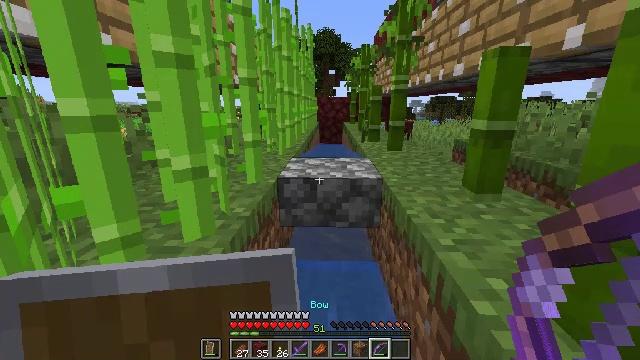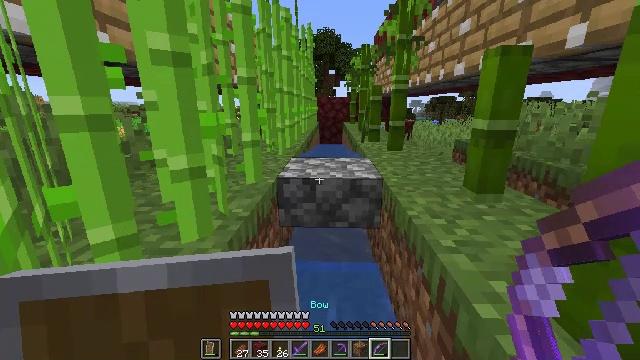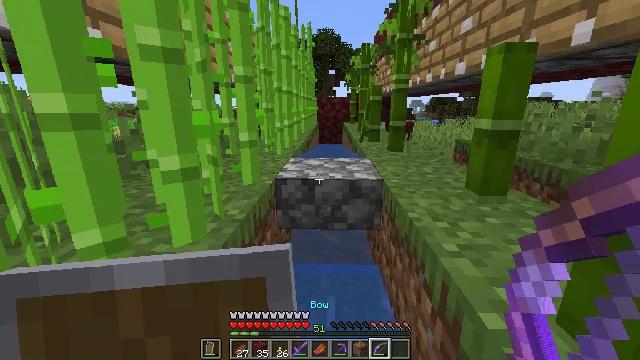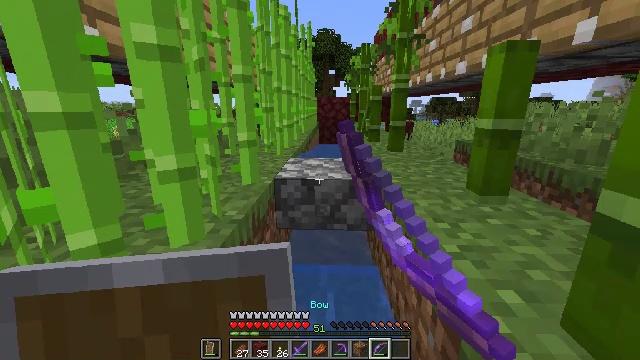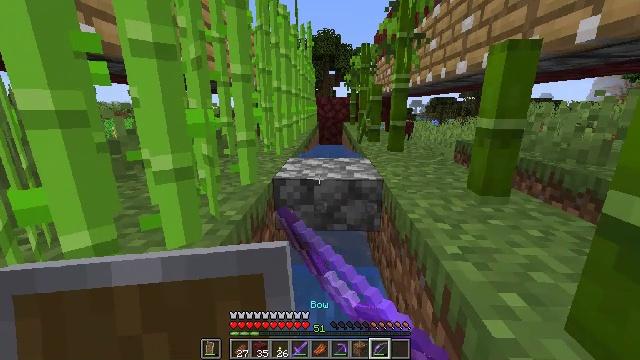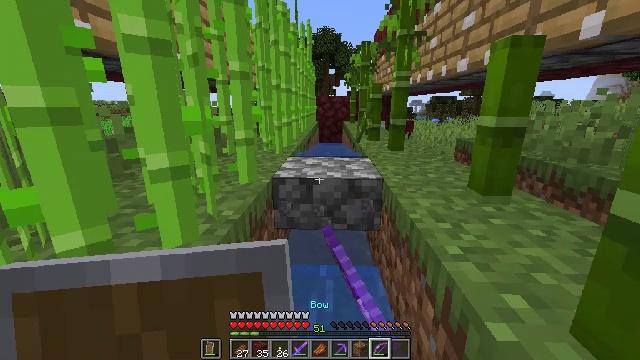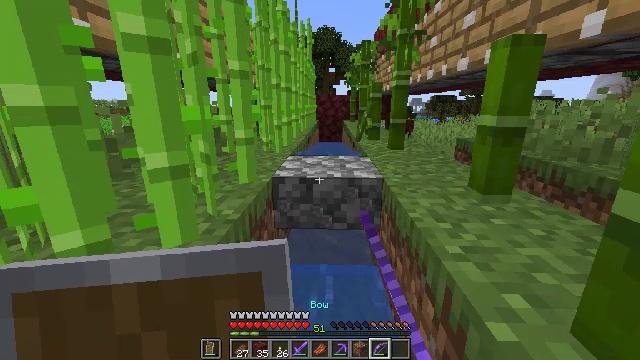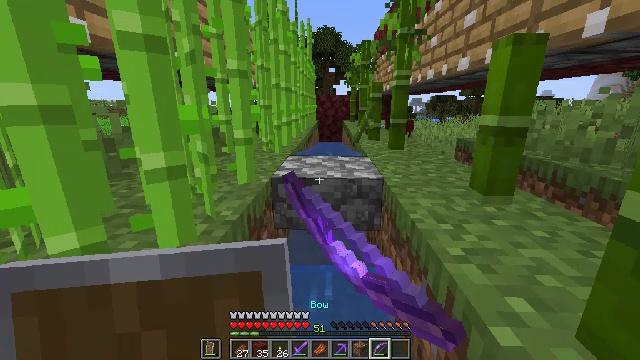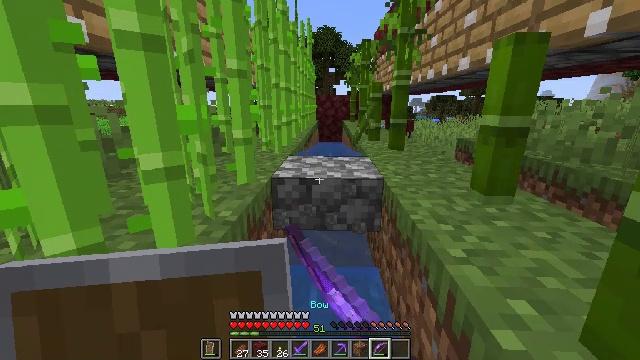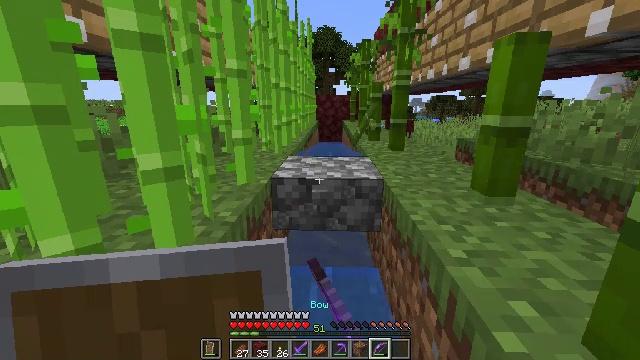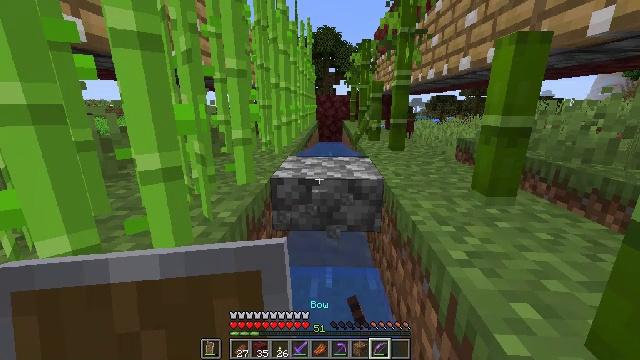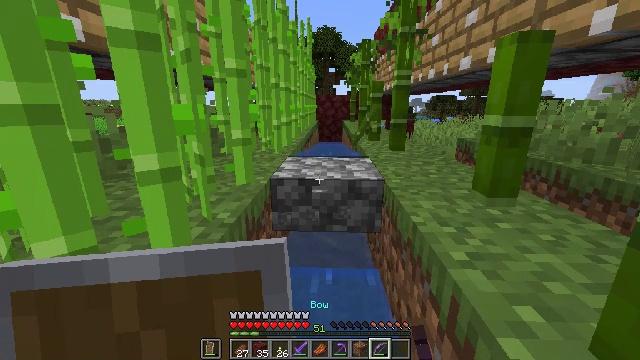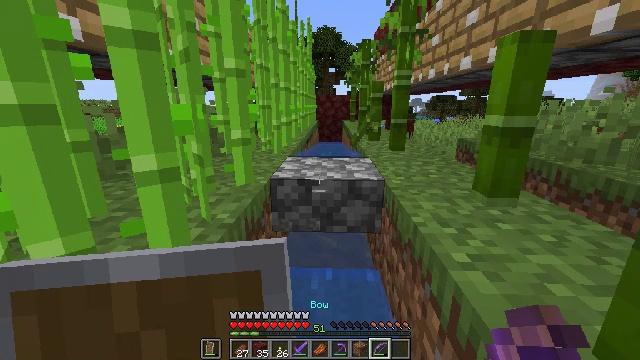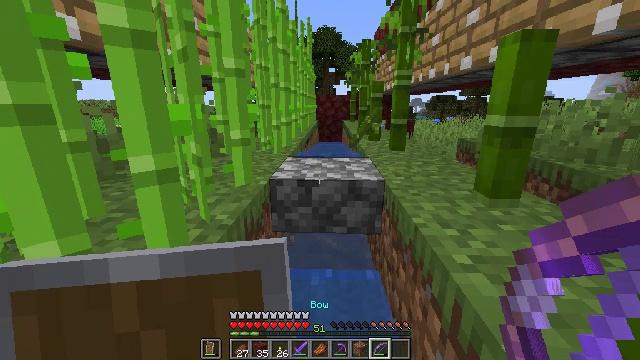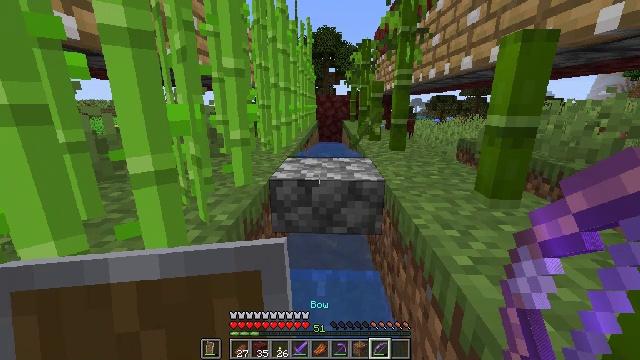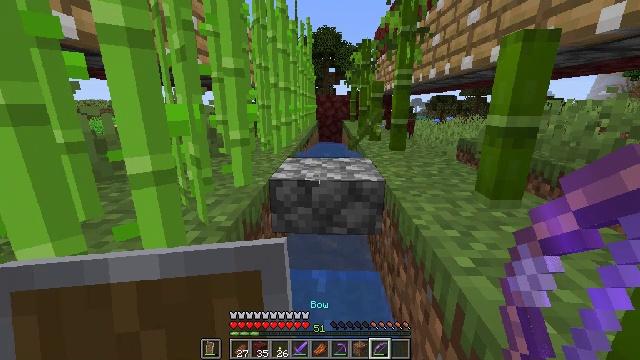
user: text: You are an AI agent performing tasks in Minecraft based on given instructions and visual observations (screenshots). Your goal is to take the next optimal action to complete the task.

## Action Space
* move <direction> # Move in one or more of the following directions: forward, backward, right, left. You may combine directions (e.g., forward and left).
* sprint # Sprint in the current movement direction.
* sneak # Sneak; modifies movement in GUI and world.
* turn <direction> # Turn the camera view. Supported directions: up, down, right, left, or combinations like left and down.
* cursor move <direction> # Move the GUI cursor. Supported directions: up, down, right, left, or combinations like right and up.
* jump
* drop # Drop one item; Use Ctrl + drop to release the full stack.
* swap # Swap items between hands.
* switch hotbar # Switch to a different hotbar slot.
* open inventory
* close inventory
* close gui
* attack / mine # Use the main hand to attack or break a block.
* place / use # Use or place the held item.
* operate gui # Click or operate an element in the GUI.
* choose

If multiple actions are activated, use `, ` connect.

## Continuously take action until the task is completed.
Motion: motion action
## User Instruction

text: Collect cobblestone slabs from your build.
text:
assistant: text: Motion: no_op
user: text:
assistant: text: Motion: attack / mine
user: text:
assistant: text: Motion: attack / mine
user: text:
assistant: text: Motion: attack / mine
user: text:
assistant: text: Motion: attack / mine
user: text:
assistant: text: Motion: attack / mine
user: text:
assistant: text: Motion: attack / mine
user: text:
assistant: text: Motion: attack / mine
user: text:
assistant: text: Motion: no_op
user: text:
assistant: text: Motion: no_op
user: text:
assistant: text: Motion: no_op
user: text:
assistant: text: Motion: no_op
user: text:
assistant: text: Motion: no_op
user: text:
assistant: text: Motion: no_op
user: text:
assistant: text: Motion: no_op
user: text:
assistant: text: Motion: no_op
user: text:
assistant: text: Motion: no_op
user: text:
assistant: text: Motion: no_op
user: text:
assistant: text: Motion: no_op
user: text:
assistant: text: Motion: no_op
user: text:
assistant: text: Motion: no_op
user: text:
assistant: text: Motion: no_op
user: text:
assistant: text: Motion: no_op
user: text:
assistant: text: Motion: no_op
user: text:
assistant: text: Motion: no_op
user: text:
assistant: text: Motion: no_op
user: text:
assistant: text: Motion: attack / mine
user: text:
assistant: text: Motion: attack / mine
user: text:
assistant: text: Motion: attack / mine
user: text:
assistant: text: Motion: attack / mine